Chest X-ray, PA view. Patient: 11 years old, sex F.
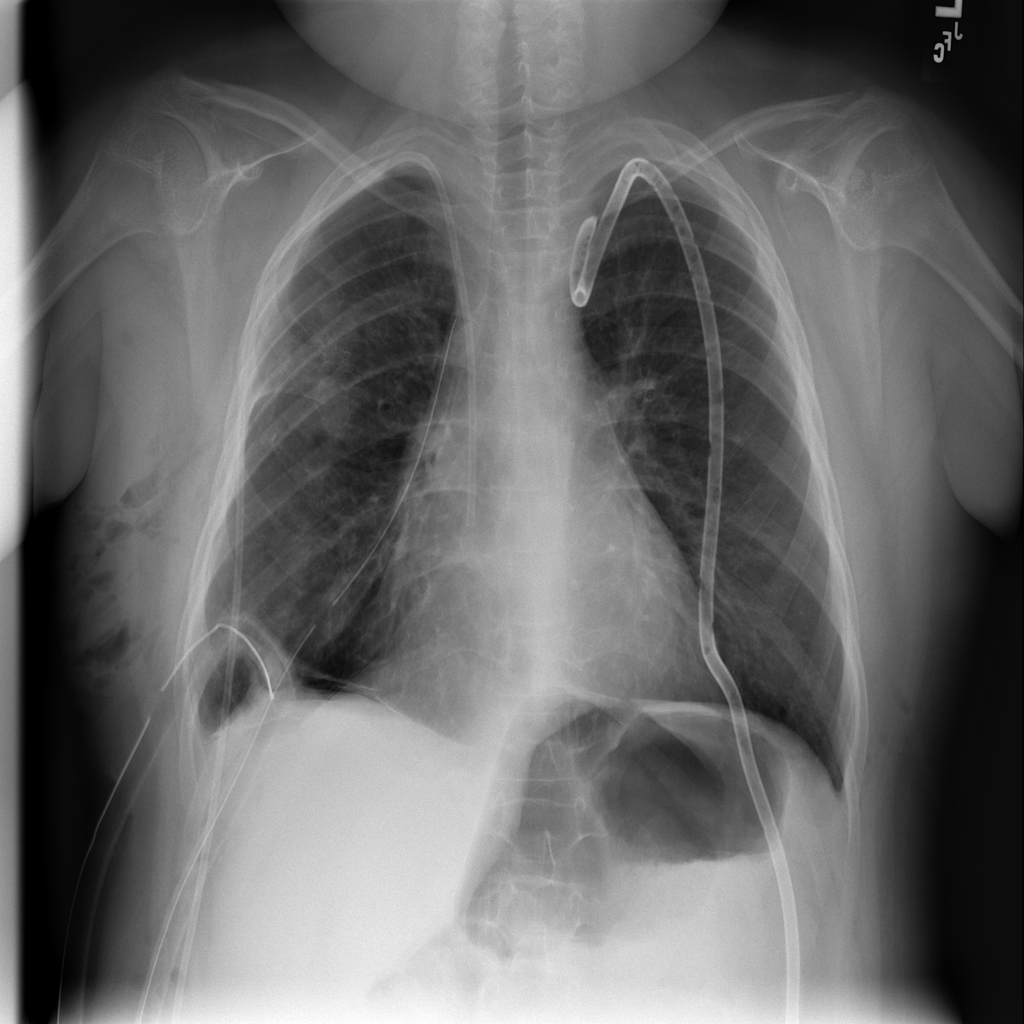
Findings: Pneumothorax